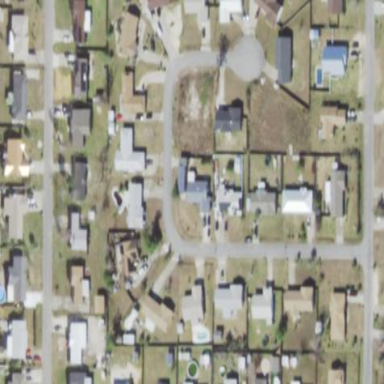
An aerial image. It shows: Single-family residential area.